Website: walmart
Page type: payment
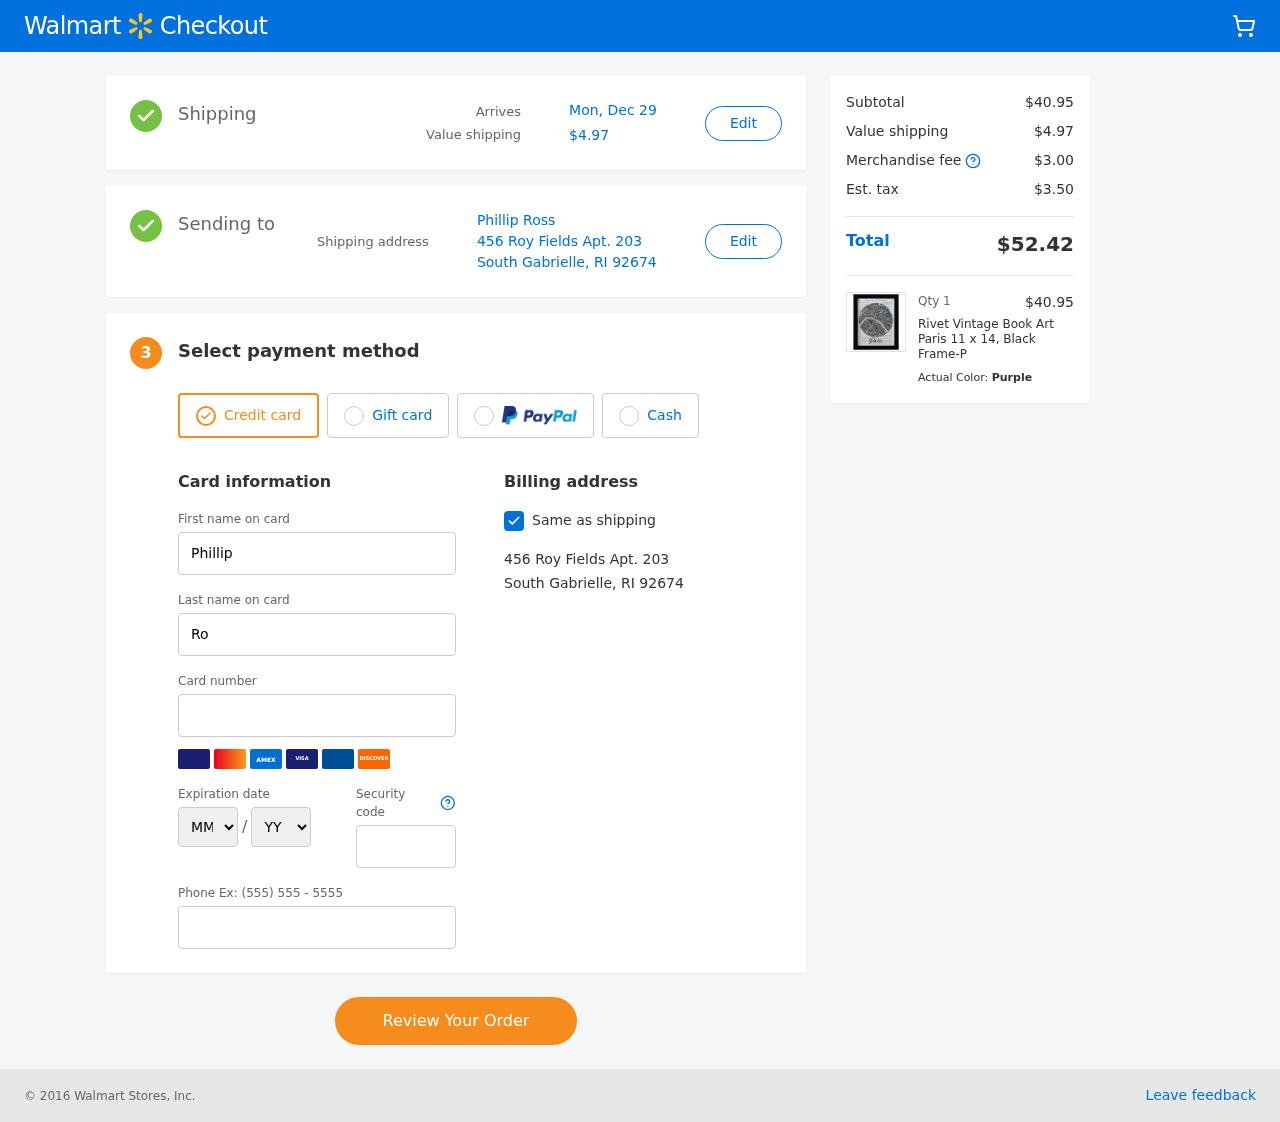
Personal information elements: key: PII_CARD_EXPIRY_MONTH
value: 04
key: PII_CARD_EXPIRY_YEAR
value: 30
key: PII_CITY_STATE_ZIP
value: South Gabrielle, RI 92674
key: PII_FULLNAME
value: Phillip Ross
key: PII_STREET
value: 456 Roy Fields Apt. 203
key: PII_FIRSTNAME
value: Phillip
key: PII_LASTNAME
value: Ross
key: PII_CARD_NUMBER
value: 5224 6675 7202 9002
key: PII_CARD_CVV
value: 566
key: PII_PHONE
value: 5423118710
Product elements: key: PRODUCT1_NAME
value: Rivet Vintage Book Art Paris 11 x 14, Black Frame-P
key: PRODUCT1_PRICE
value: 40.95
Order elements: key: ORDER_DELIVERY_DATE
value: Mon, Dec 29
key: ORDER_SHIPPING_COST
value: $4.97
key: ORDER_SUBTOTAL
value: $40.95
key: ORDER_MERCHANDISE_FEE
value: $3.00
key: ORDER_TAX
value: $3.50
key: ORDER_TOTAL
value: $52.42
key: ORDER_NUM_ITEMS
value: Qty 1